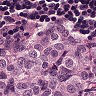
Metastatic tissue present: yes